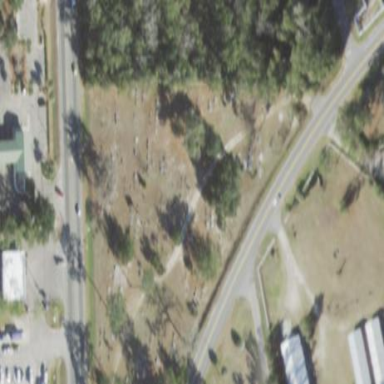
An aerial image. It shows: Cemetery.